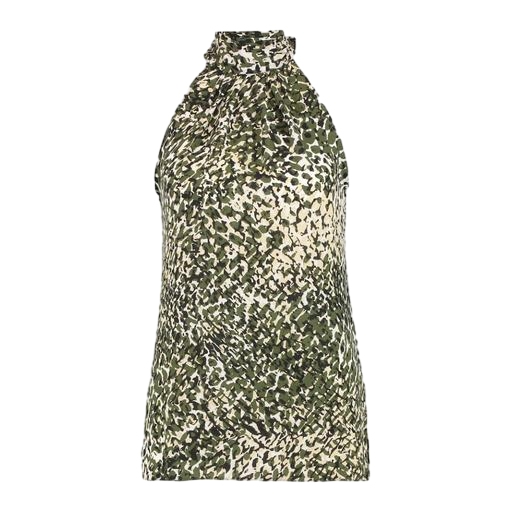
green printed tie top, high-neck top, animal leopard-print vest, white background